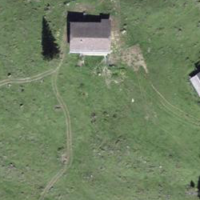
EUNIS habitat code: 23
Species observed at this site:
Astrantia major